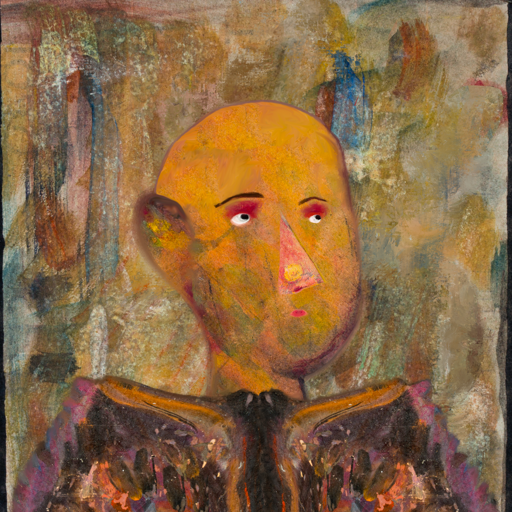
Background: Pipe, Head And Neck Side: Gypsy_Mother, Face Side: Irani, Bust: Gypsy_Queen, Hair Side: Blank, Head Accessory: Blank, Second Necklace: Blank, Necklace: Blank, Baby: Blank